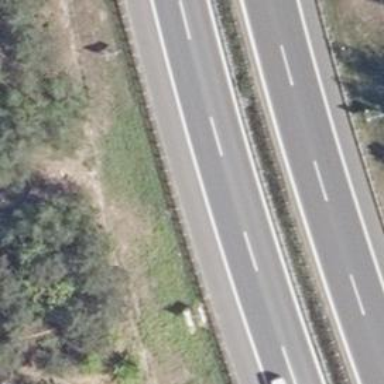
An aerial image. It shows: View of motorway.